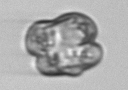
Label: Karenia